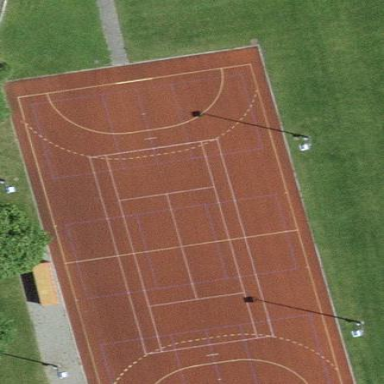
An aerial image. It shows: Multi-sport pitch with tartan surface.